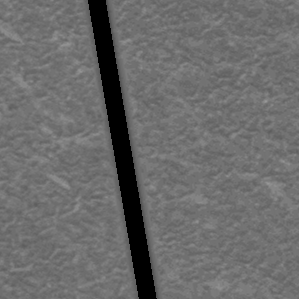
Label: frost